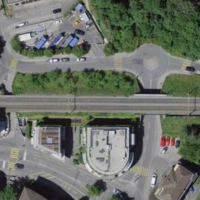
EUNIS habitat code: 57
Species observed at this site:
Fumaria officinalis
Cornus sanguinea